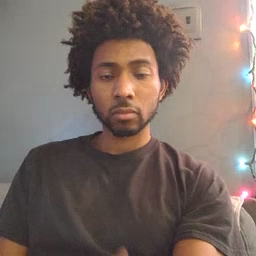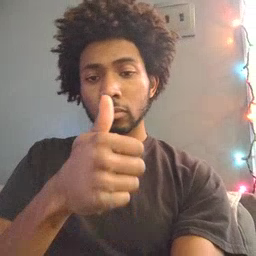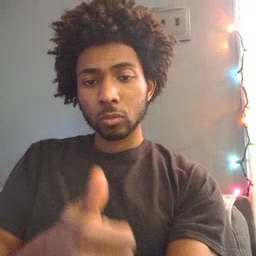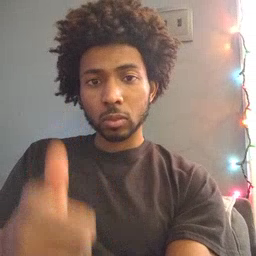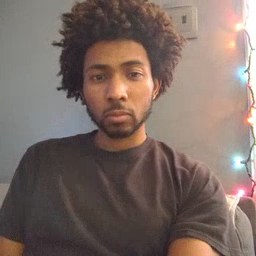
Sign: every